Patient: sex F, age 46
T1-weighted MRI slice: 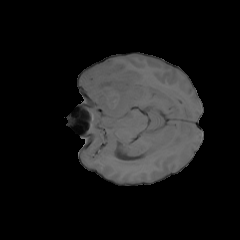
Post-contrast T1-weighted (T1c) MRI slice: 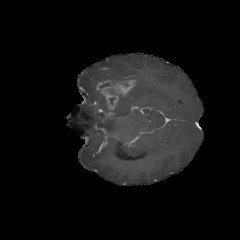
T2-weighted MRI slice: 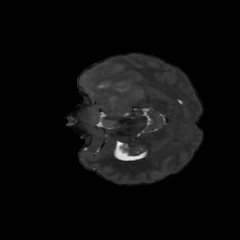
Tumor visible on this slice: yes
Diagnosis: Glioblastoma, IDH-wildtype
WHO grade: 4